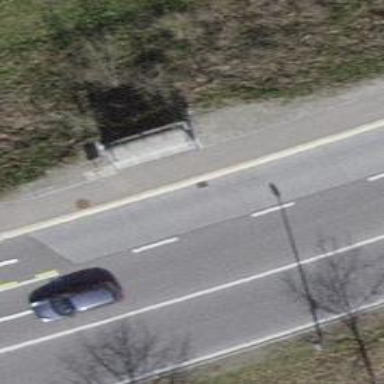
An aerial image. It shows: Public transport shelter.